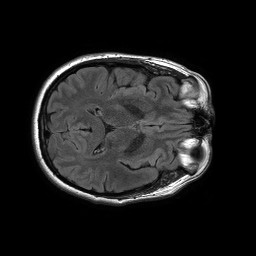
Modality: FLAIR
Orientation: axial
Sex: male
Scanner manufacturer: philips
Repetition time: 11 s
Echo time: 0.125 s